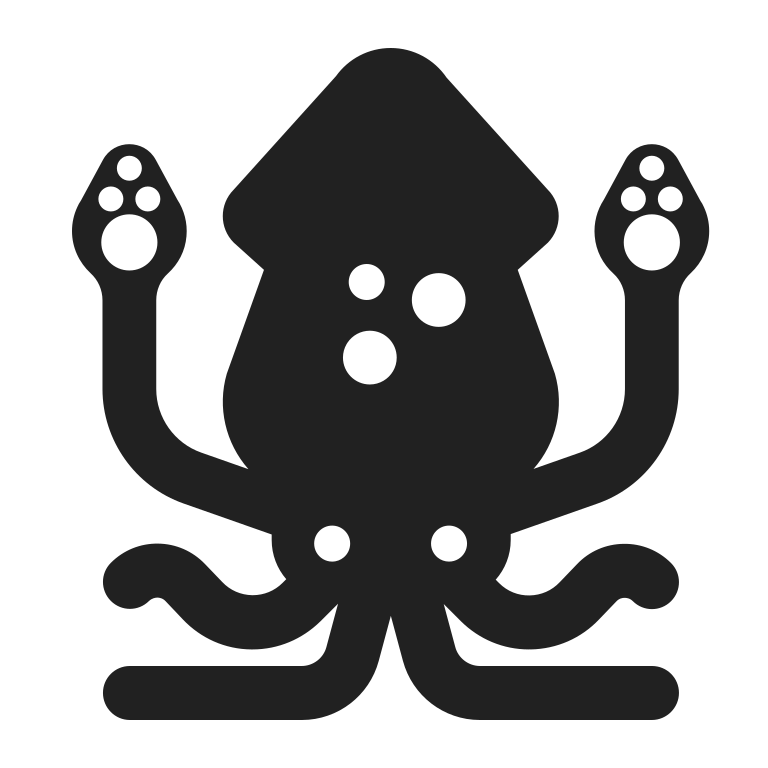
squid high contrast